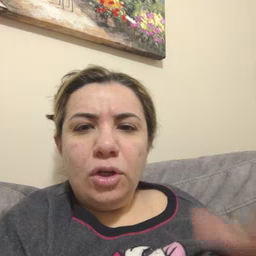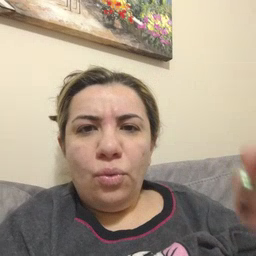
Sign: go